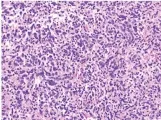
Pathological results. (A-C) Structural destruction in lymphoid tissue, diffuse hyperplasia of heteromorphic tumor cells, large size of tumor cells, obvious pleomorphism, spindle-shaped and polygonal, large and deep stained nuclei and irregular pseudoinclusion bodies in nuclei, multinucleated and giant tumor cells in some tumor cells, multiple nucleoli, mitotic images are easy to see (magnification x 40, 20, 40).
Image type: pathology (h&e)